九年级 · 度量几何学
如图, $\triangle A B C$ 中, $A B=6, A C=4, \angle A=90^{\circ}, D$ 是 $A B$ 边的中点, 点 $E$在直线 $A C$ 上, 且 $\triangle A D E$ 与 $\triangle A B C$ 相似, 则 $C E=$ $\qquad$ .

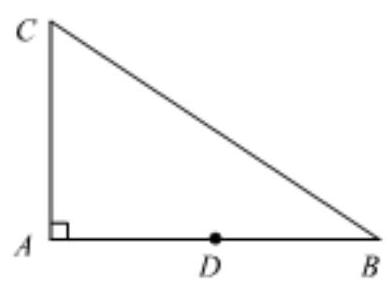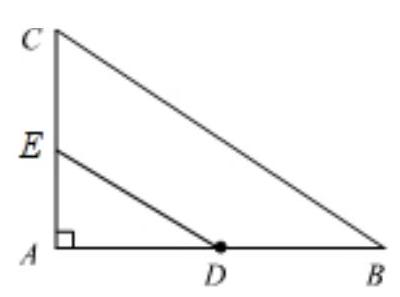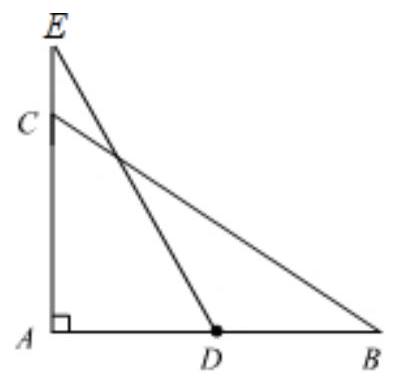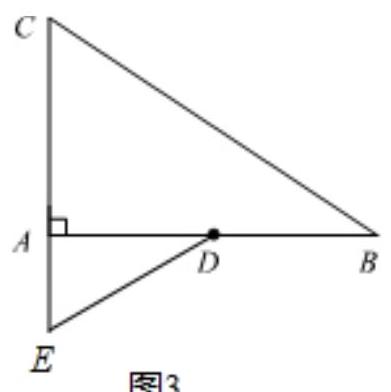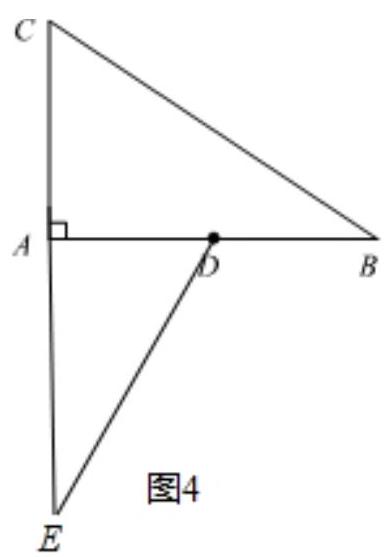
答案: 2或 0.5 或6或 8.5

解析: 解: $\because A B=6, D$ 为 $A B$ 的中点,

$\therefore A D=3$,

有两种情况: (1)点 $E$ 在射线 $A C$ 上时,

有两种情况: 第一种情况: 如图1,

图1

此时 $\frac{A D}{A B}=\frac{A E}{A C}$,

所以 $\frac{3}{6}=\frac{A E}{4}$,

解得: $A E=2$,

所以 $C E=A C-A E=4-2=2$;

第二种情况: 如图2,

图2

此时 $\frac{A D}{A C}=\frac{A E}{A B}$,

所以 $\frac{3}{4}=\frac{A E}{6}$,

解得: $A E=4.5$,

所以 $C E=A E-A C=4.5-4=0.5$;

(2)当 $E$ 在 $A C$ 的反向延长线时,

有两种情况:

第一种情况: 如图3,

图3

此时 $A E=2$;

所以 $C E=A C+A E=4+2=6$;
第二种情况: 如图 4,

此时 $A E=4.5$,

所以 $C E=A+A E=4+4.5=8.5$;

故答案为: 2或0.5或6或8.5.

求出 $A D$ 的长, 先画出符合题意的四种图形, 根据相似三角形的性质得出比例式, 求出 $A E$ 的值, 再求出 $C E$ 即可.

本题考查了相似三角形的性质, 能求出符合的所有情况是解此题的关键.